Aerial crown-view tile of a tropical tree (Barro Colorado Island, Panama), acquired 20250715:
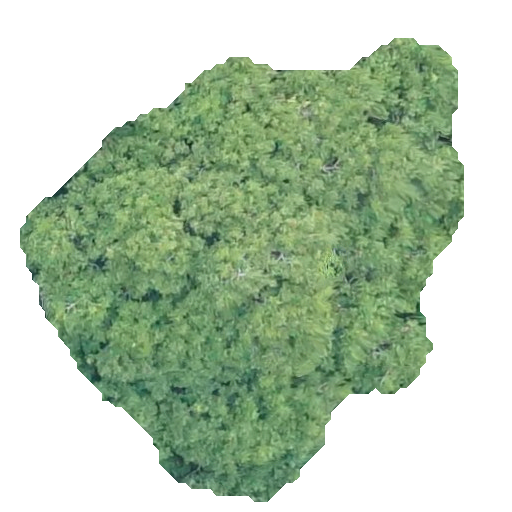
Species: Protium stevensonii
GBIF accepted scientific name: Tetragastris panamensis
Crown area: 202.158 m²